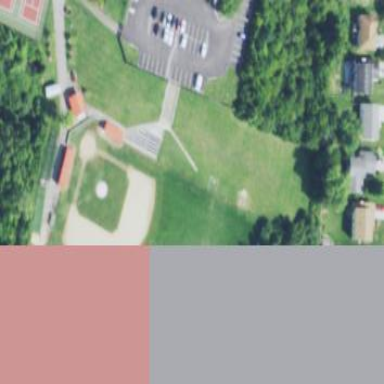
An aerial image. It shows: Baseball pitch for leisure land.